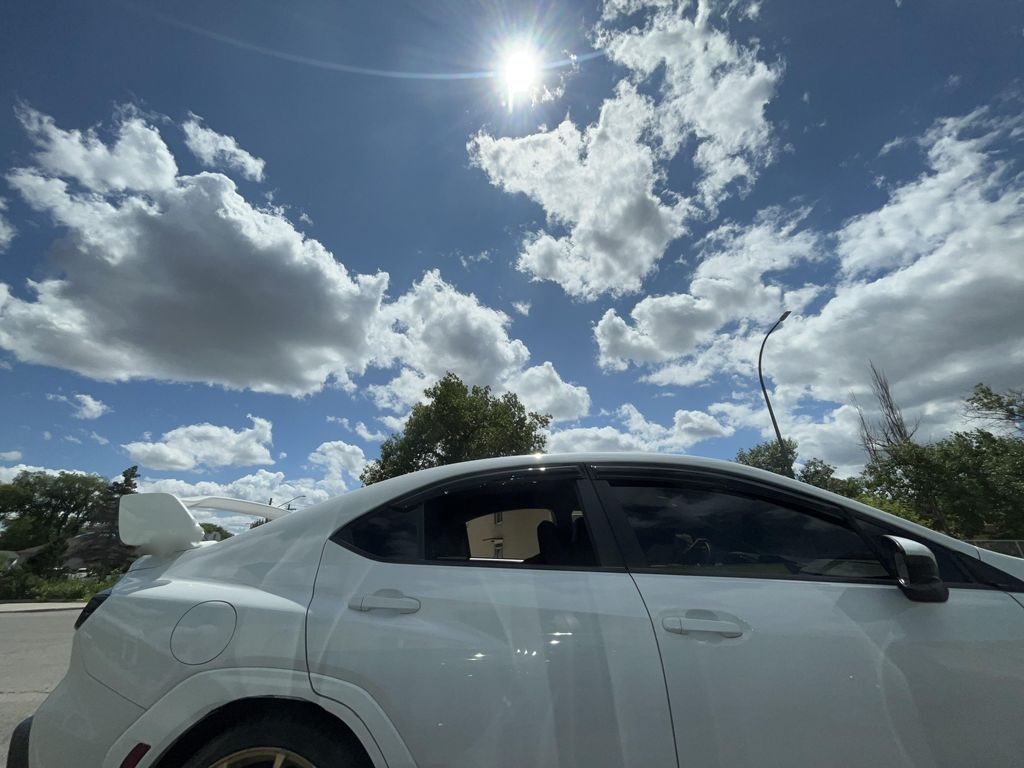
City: winnipeg